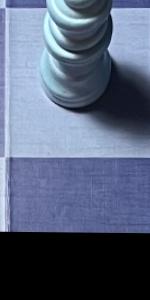
Label: Empty